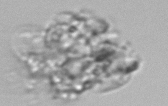
Label: detritus